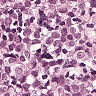
Metastatic tissue present: yes